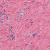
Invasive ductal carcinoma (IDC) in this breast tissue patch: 0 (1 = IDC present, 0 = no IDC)